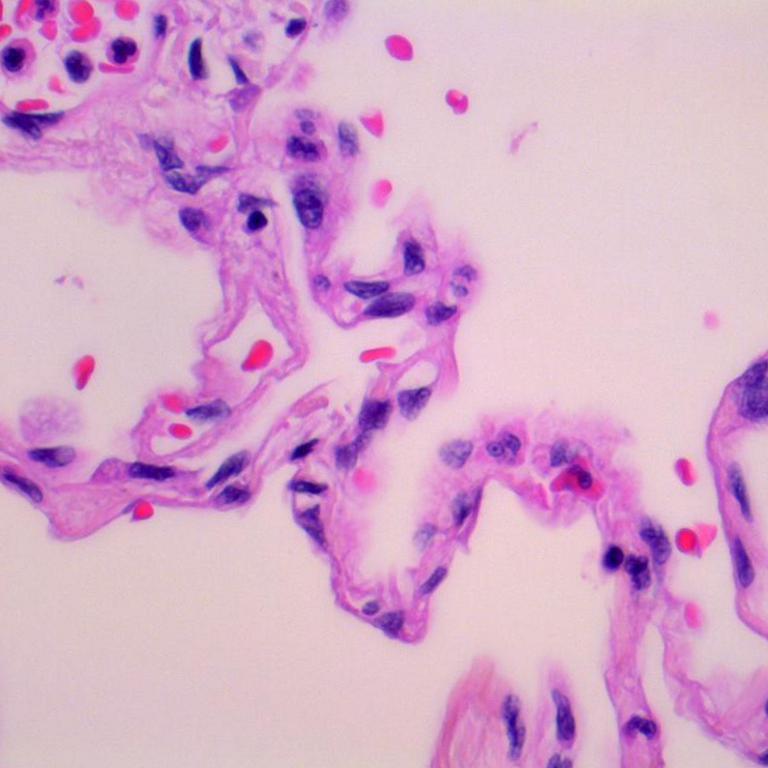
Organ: lung
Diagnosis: benign